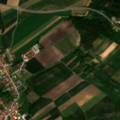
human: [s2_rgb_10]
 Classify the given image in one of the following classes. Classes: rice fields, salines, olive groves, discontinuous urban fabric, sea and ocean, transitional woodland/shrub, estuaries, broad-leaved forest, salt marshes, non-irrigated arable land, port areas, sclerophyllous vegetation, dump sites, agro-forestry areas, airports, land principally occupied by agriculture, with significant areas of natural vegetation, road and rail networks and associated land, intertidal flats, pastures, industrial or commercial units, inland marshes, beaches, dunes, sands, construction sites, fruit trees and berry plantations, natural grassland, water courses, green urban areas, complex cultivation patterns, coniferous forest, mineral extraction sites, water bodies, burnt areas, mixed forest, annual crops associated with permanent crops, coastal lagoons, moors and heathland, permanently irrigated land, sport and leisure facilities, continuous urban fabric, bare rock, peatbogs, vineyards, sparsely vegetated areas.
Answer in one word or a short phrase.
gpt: discontinuous urban fabric, non-irrigated arable land, complex cultivation patterns, mixed forest